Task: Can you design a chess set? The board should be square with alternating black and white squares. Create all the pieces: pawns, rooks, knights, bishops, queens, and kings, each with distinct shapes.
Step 2806:
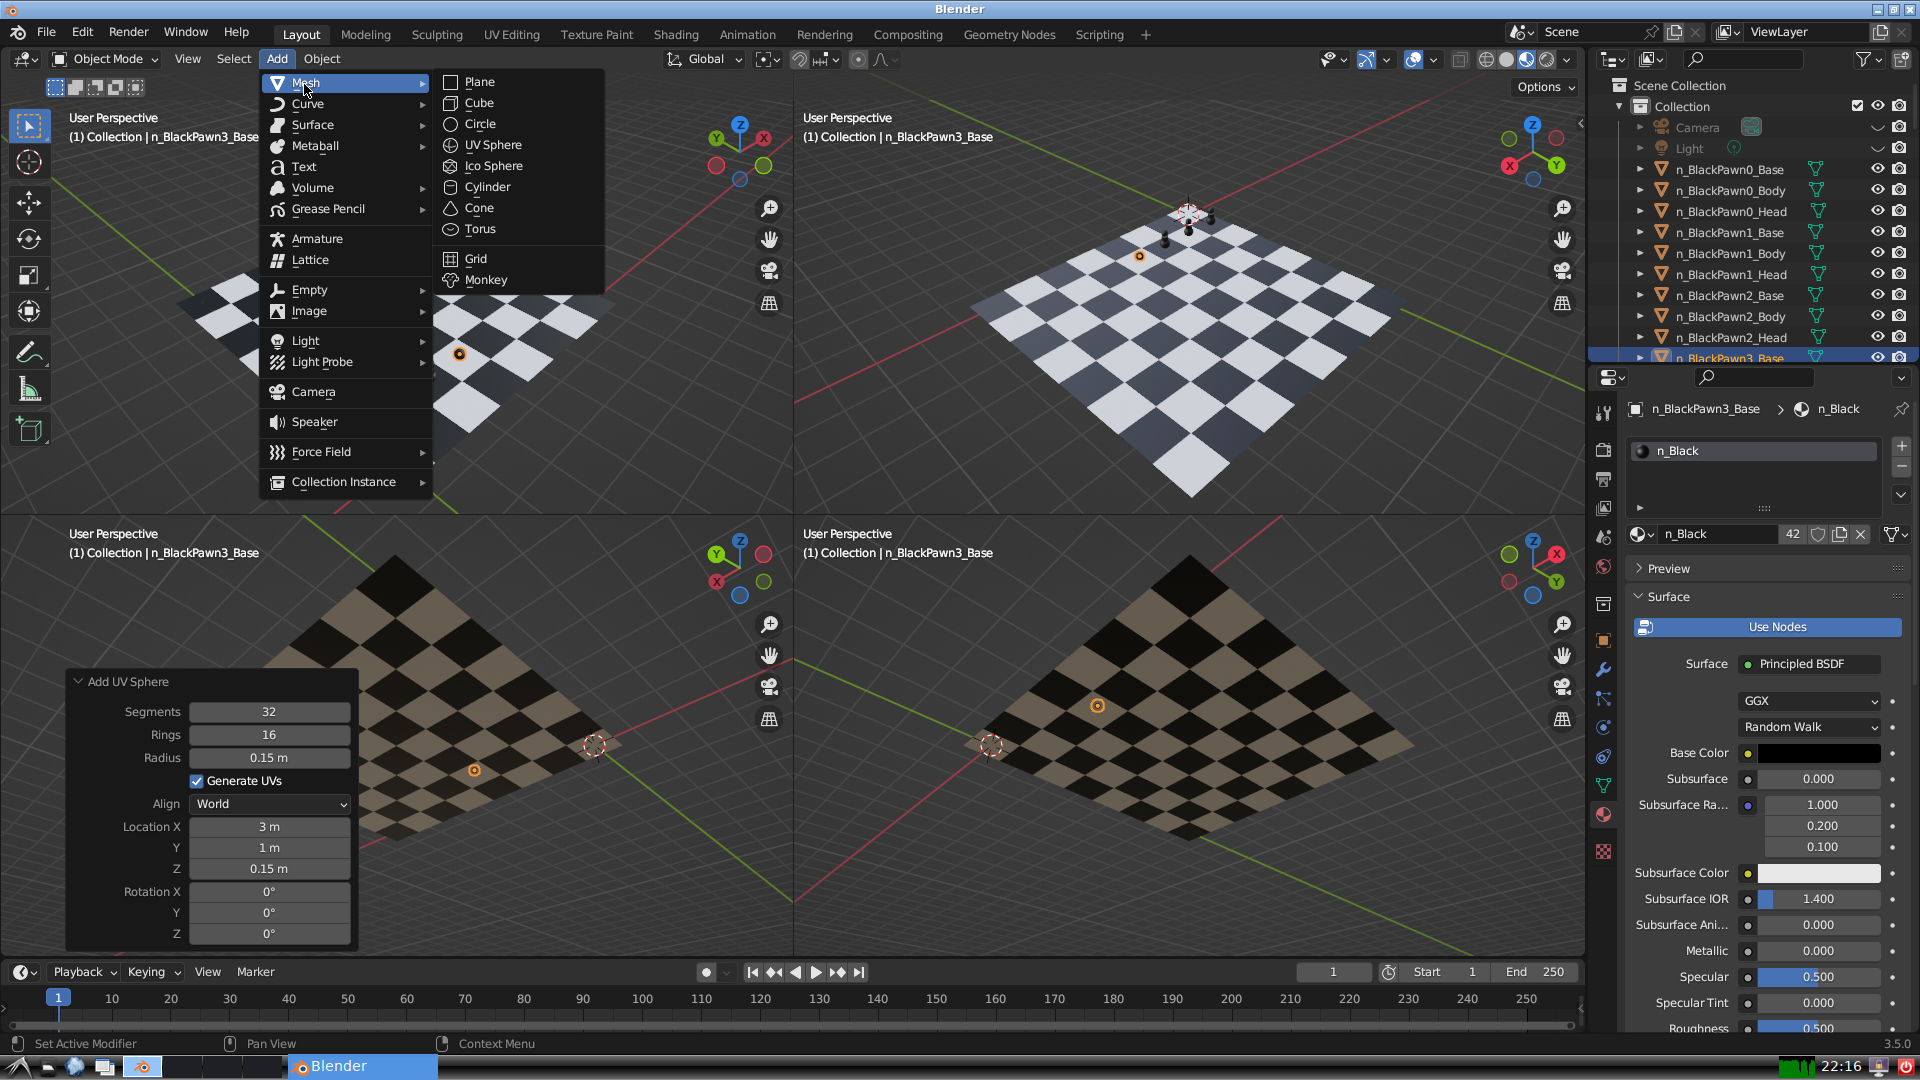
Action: {"mouse_move": [499, 187]}